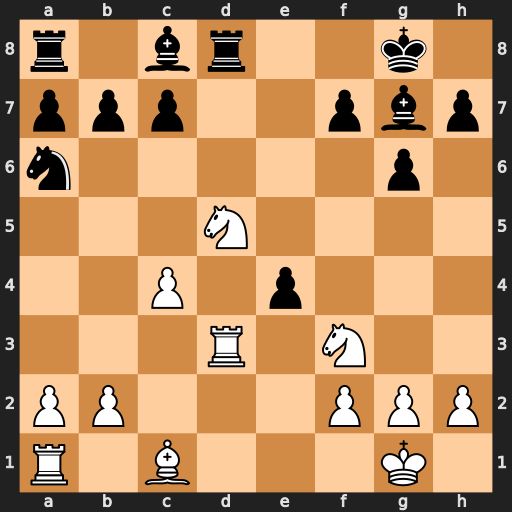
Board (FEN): r1br2k1/ppp2pbp/n5p1/3N4/2P1p3/3R1N2/PP3PPP/R1B3K1
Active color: w
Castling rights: -
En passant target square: -
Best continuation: Ne7+ Kf8 Rxd8+ Kxe7 Rg8